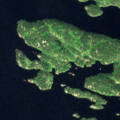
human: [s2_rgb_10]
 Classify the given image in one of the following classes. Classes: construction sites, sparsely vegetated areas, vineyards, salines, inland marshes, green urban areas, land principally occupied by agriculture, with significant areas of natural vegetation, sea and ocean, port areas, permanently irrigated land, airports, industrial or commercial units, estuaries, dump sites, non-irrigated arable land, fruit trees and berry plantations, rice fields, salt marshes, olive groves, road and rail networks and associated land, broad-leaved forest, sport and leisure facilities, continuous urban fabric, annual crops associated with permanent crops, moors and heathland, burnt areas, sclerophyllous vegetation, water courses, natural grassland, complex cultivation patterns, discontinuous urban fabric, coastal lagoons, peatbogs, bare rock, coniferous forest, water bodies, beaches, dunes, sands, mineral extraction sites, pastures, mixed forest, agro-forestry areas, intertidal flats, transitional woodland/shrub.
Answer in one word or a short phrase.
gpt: coniferous forest, mixed forest, water bodies